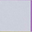
Piece: xx